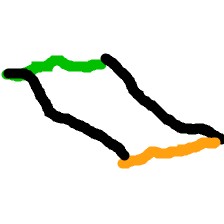
Shape: parallelogram